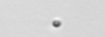
Label: nanoplankton_mix